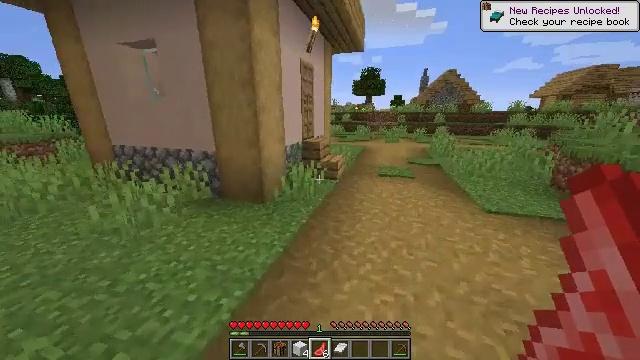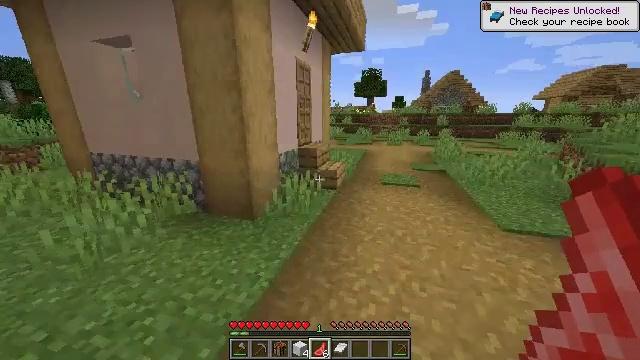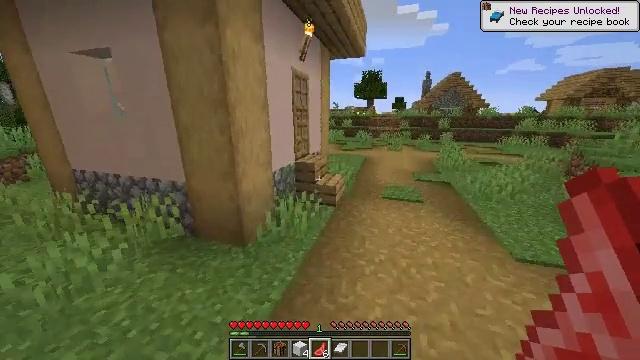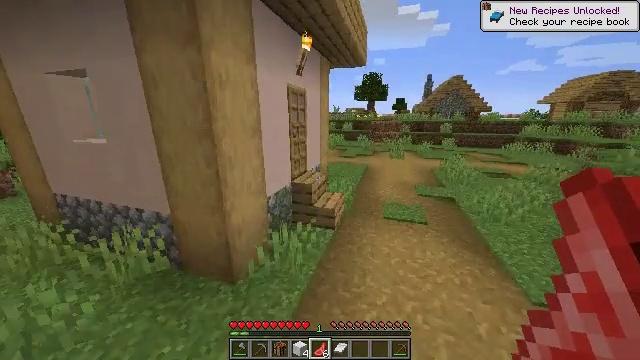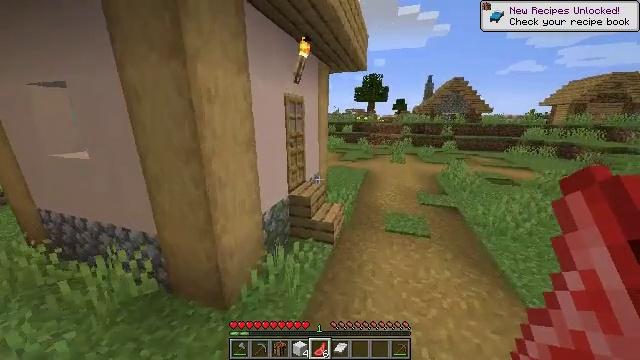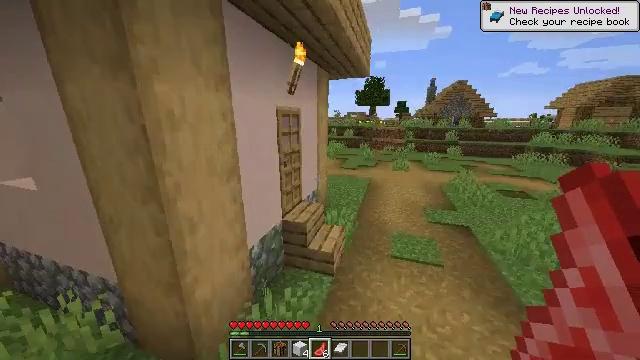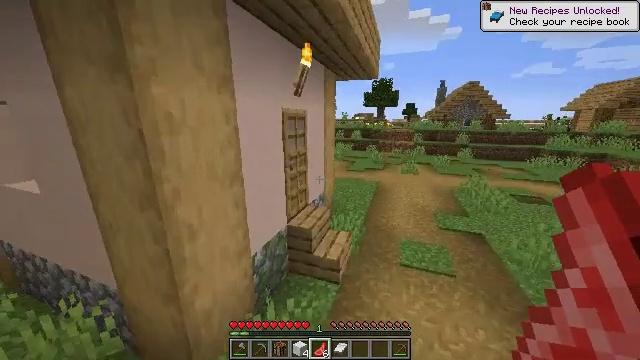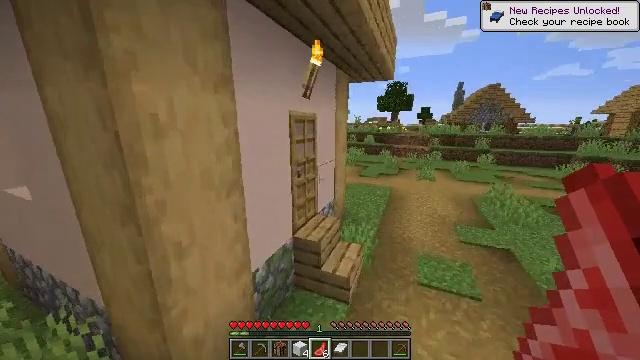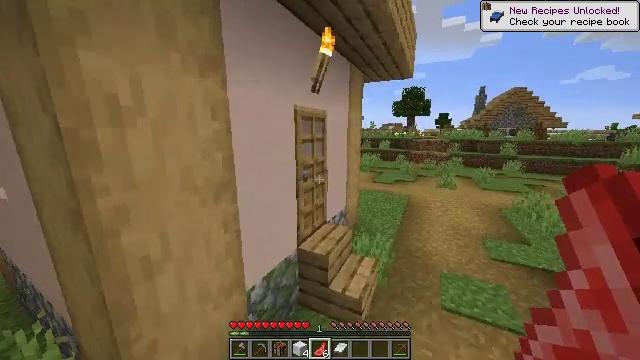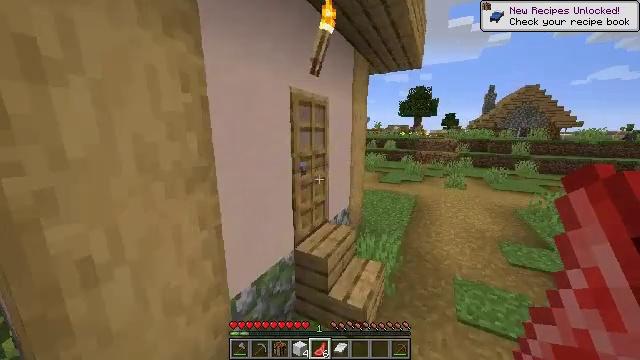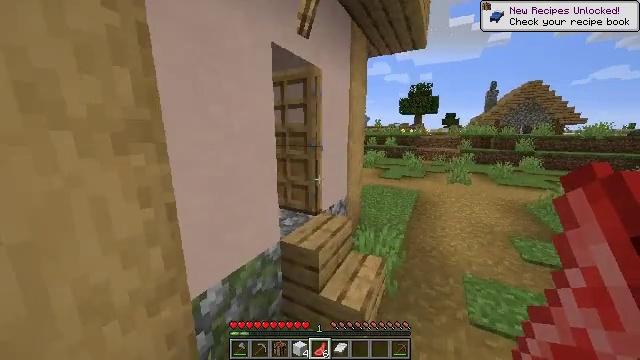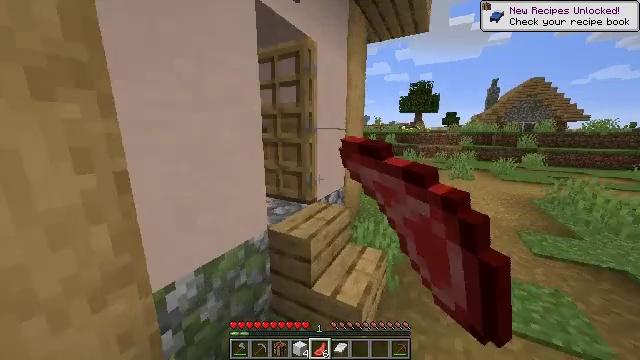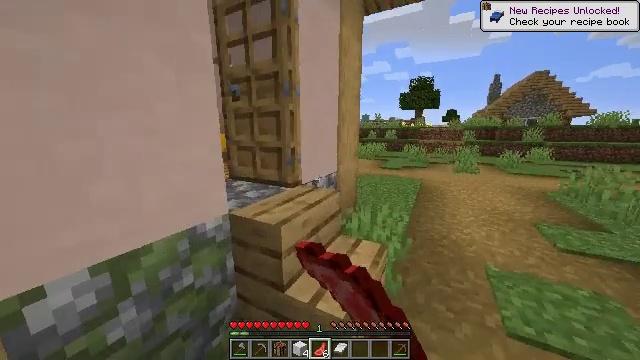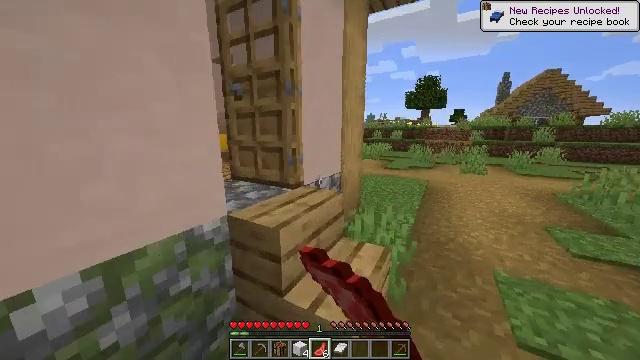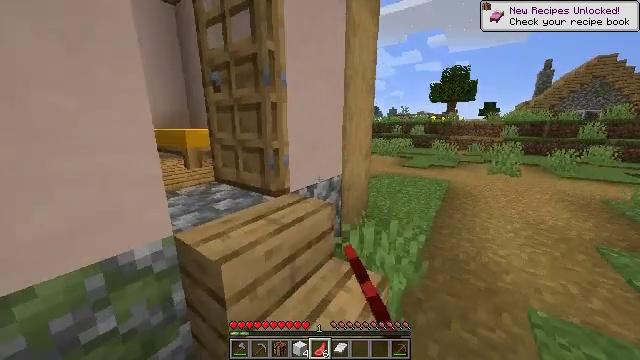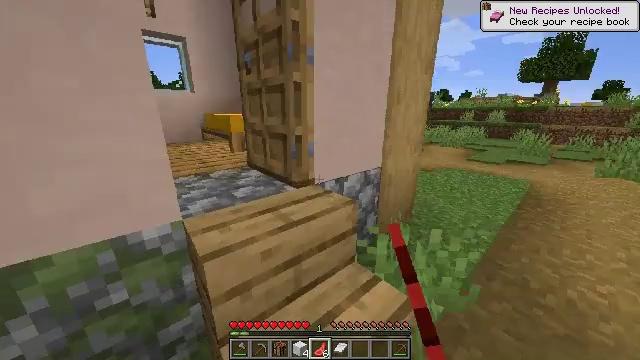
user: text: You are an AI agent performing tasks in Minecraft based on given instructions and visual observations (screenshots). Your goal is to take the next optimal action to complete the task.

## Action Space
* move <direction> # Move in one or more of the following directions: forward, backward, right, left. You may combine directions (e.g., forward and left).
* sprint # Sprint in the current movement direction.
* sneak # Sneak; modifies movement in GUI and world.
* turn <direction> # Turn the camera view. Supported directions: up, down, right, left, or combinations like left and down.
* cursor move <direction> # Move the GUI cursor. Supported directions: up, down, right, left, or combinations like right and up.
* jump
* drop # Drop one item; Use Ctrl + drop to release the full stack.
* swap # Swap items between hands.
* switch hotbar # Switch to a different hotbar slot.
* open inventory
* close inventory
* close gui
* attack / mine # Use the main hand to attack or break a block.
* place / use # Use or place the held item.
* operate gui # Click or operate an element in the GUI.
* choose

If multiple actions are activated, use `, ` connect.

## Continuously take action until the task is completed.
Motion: motion action
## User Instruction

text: Collect a hay block for crafting.
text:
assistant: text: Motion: move forward, jump
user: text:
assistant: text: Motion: move forward, jump
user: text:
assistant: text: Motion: move forward, jump
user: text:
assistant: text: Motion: move forward, jump
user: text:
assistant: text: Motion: move forward, jump
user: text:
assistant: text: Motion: move forward, turn left, jump
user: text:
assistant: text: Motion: move forward, turn left and up, jump
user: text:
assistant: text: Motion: move forward, turn left and up
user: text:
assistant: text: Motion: move forward and move right, turn left
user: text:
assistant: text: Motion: move forward and move right, use / place
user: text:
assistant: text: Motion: move forward and move right, use / place
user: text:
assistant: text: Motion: move forward and move right
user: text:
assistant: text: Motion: move forward and move right, turn left
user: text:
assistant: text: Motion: move forward and move right, turn left and down
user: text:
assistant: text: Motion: move forward and move right, turn left and down
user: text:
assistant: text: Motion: move forward and move right, turn left and down
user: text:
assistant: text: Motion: move forward, turn left and down
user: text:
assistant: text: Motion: move forward, turn left and down
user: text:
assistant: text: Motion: move forward and move left, turn left and down
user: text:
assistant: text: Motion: move forward and move left, turn left and down
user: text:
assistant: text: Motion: move forward and move left, turn left
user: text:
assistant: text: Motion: move forward and move left
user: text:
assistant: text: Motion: move forward and move left, turn right
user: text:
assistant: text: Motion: move forward, turn right
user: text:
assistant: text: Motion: move forward and move left, turn right
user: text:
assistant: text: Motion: move forward and move left, turn right
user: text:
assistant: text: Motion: move forward and move left, turn right and down
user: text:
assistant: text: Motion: move forward
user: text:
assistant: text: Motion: move right
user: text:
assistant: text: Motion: move right, turn left